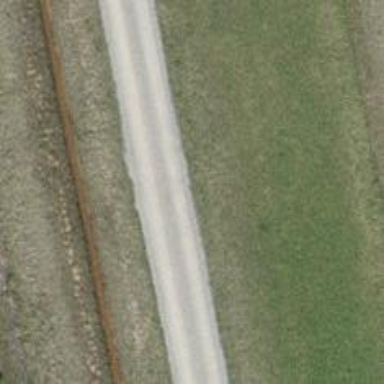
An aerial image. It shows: Track with compacted grade 2 surface.